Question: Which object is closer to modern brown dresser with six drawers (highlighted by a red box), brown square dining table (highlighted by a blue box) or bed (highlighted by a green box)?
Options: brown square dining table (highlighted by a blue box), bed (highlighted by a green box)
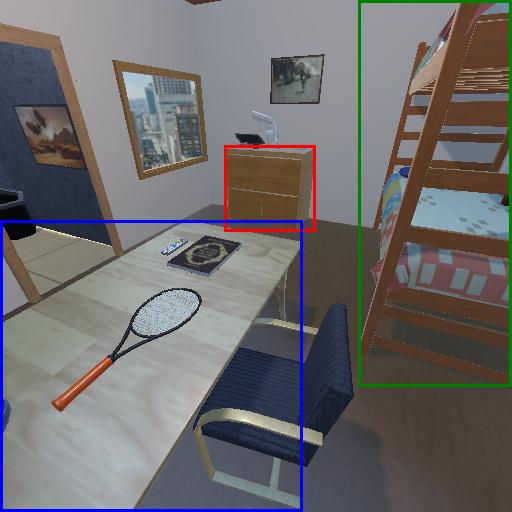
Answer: brown square dining table (highlighted by a blue box)